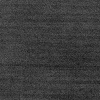
Atmospheric dust classification: dusty